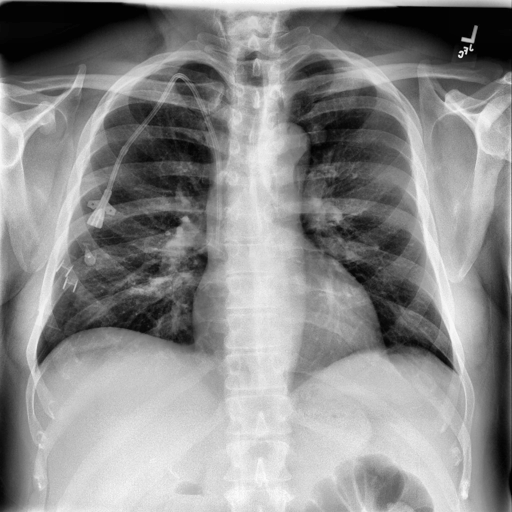
Finding: NORMAL